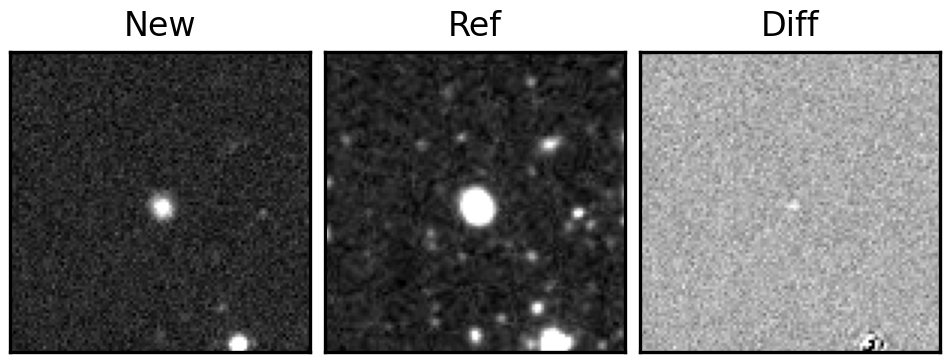
Label: real